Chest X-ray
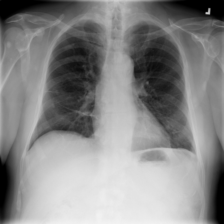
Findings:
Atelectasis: negative
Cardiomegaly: negative
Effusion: negative
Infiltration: negative
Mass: negative
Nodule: negative
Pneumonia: negative
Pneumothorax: negative
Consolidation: negative
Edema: negative
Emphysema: negative
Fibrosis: negative
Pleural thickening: negative
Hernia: negative